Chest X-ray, PA view. Patient: 46 years old, sex M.
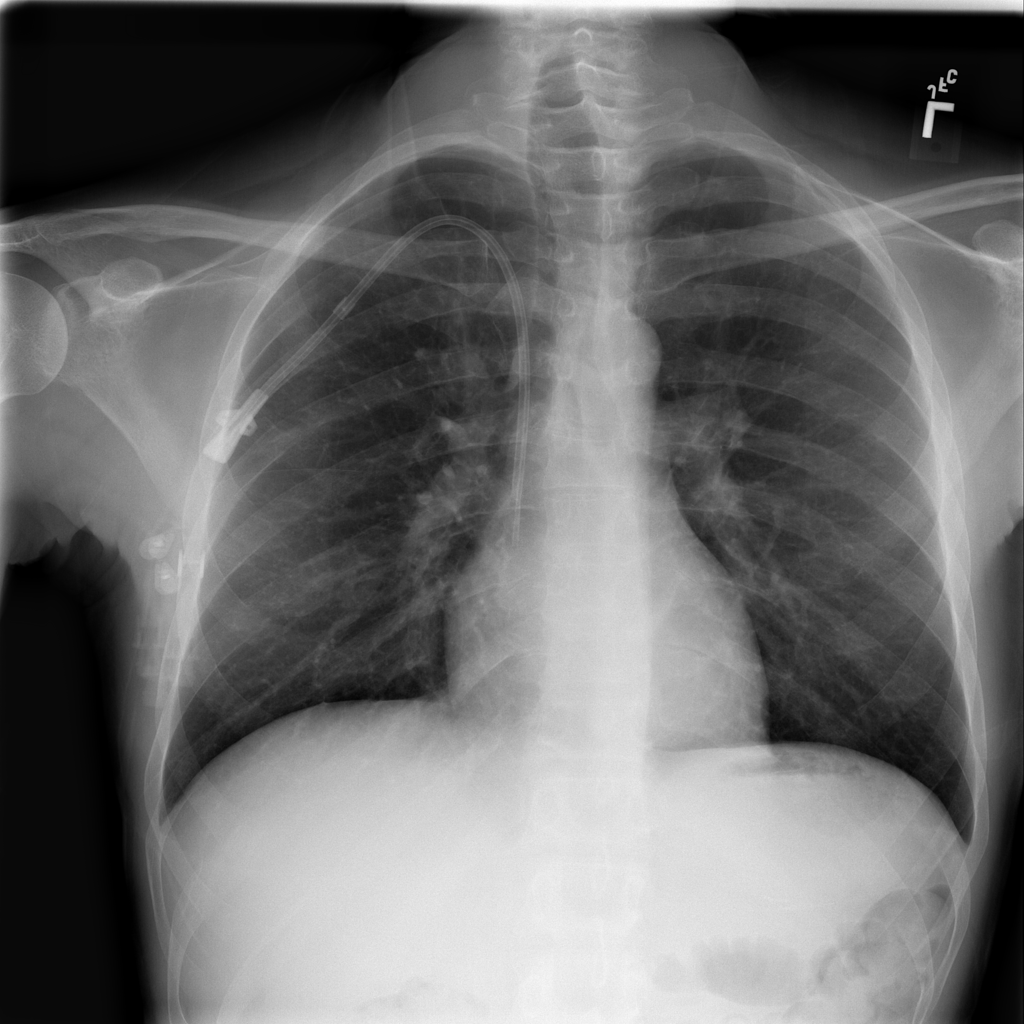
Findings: No Finding